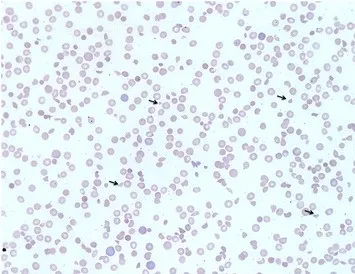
Peripheral blood smear demonstrating extensive presence of schistocytes.
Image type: pathology (giemsa)